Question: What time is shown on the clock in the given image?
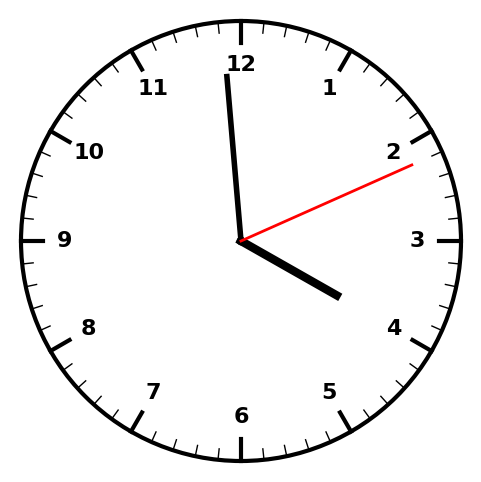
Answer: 03:59:11